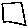
Label: square